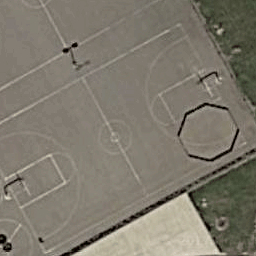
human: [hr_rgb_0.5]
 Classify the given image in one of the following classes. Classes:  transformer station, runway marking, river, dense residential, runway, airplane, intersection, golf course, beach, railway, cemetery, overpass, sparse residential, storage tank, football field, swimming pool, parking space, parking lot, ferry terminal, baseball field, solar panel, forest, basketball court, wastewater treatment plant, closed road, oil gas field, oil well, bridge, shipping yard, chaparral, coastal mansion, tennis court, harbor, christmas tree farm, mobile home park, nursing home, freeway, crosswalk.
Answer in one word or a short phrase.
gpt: basketball court